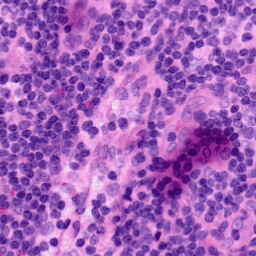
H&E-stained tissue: LymphNode